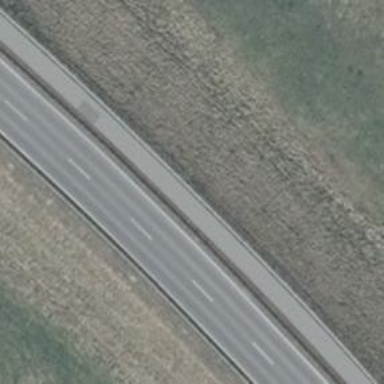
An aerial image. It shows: Secondary road with asphalt surface and embankment.